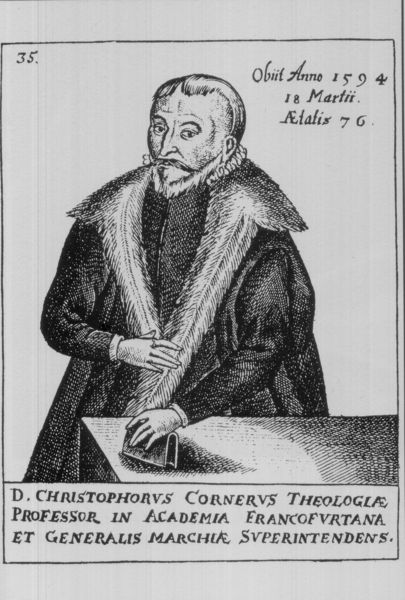
Titel: Bildnis des Christoph Cornerus (eig. Körner)
Institution: (Seriendruck)
Schlagwörter: dunkel, hand, kopf, körper, mann, schatten, umhang, weiß, finger, frisur, grau, haar, hell, licht, mund, nase, ohr, schwarz, stirn, tisch, blick, schal, bart, jacke, schnurrbart, arm, arme, augen, falten, gesicht, kragen, mensch, pelz, rahmen, stehen, tod, ärmel, bildnis, herr, hände, portrait, porträt, auge, geistlicher, haare, kutte, mantel, brustbild, kinn, lippen, mittelscheitel, puffärmel, renaissance, scheitel, fell, holzschnitt, schrift, wangen, man, grafik, graphik, schnäuzer, brauen, robe, revers, ring, stola, kante, name, alter, buch, fingerring, druck, schnitt, schraffur, radierung, stich, titel, schwarzweiß, text, backenbart, proträt, tasche, spitzbart, buchdeckel, buchseite, talar, zahl, geistiger, gelehrter, geldbeutel, dreiviertelfigur, kupferstich, nummer, akademie, latein, börse, lateinisch, professor, schwarzu, reformation, buchillustration, christophorus, theologe, christoph, humanismus, spitzbar, christopher, theologie, latin, academia, scjroft, 35, 1594, ndase, buchjstaben, name#, gestlicher, theleologe, superintendent, gelehrtenportrait, akademiemitglied, gelehrtenportät